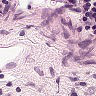
Metastatic tissue present: no